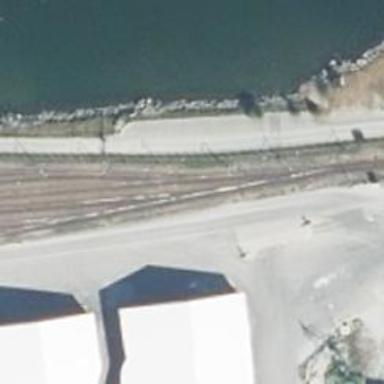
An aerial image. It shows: Rail spur service line with electrified contact lines for trains.